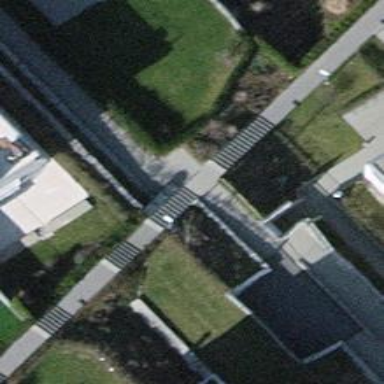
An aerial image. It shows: Set of steps on the road.